Field crop: tomato
Growth stage: 1
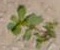
Species: portulaca